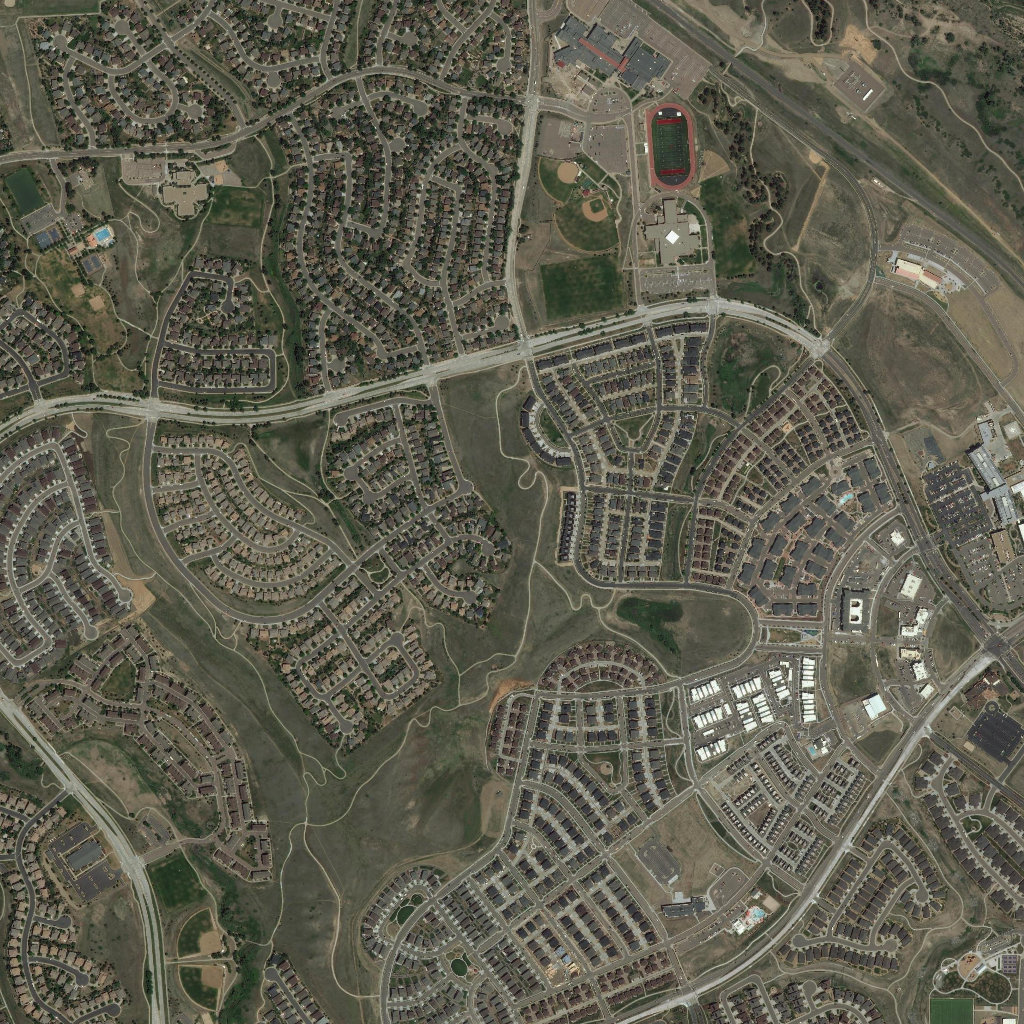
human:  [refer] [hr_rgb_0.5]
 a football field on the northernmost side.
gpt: <box>[[63, 11, 67, 17, 0]]</box>